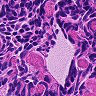
Metastatic tissue present: no